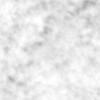
Label: no_change